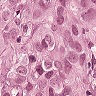
Metastatic tissue present: yes